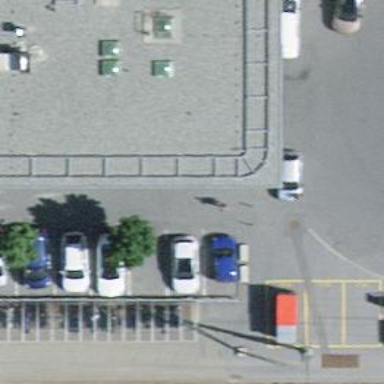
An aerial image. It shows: Bollard barrier.